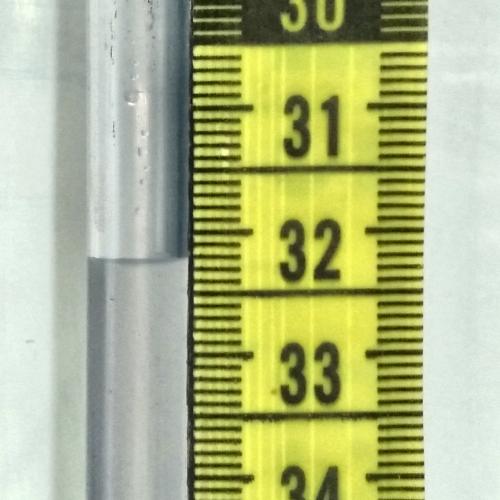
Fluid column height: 32.2 cm